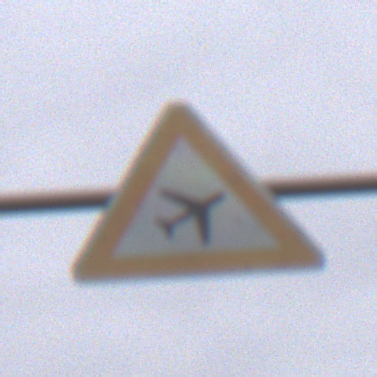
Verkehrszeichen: FlugbetriebLinks
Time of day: Midday
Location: Outdoor (Suburban)
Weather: Overcast
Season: NotSpecified
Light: Natural